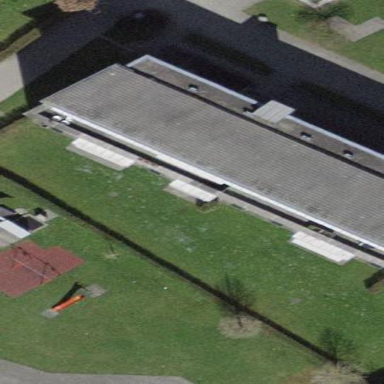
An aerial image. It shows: View of apartment building.